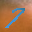
Label: 7